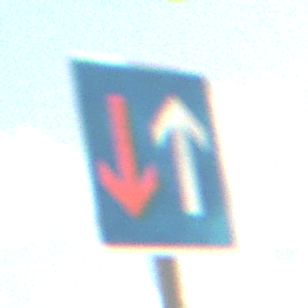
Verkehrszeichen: VorrangVorGegenverkehr
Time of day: Midday
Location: Outdoor (Beach)
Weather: PartlyCloudy
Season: NotSpecified
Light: Natural